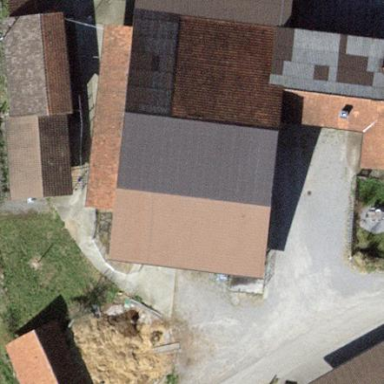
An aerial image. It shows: Farm with farmyard.